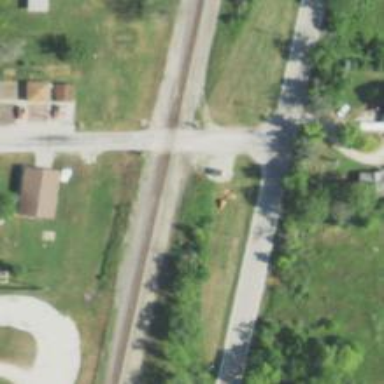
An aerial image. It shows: Railway spur junction.